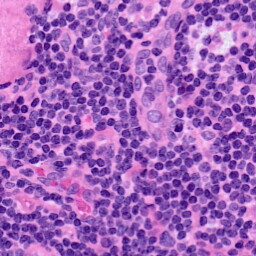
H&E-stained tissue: LymphNode